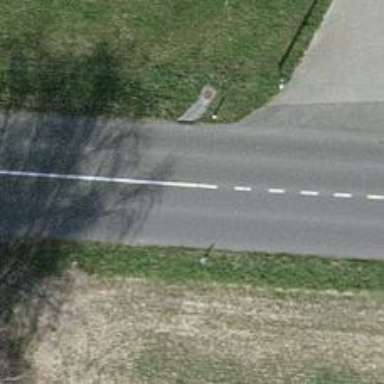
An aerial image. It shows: Secondary road with asphalt surface. It has cycle lane on both sides.